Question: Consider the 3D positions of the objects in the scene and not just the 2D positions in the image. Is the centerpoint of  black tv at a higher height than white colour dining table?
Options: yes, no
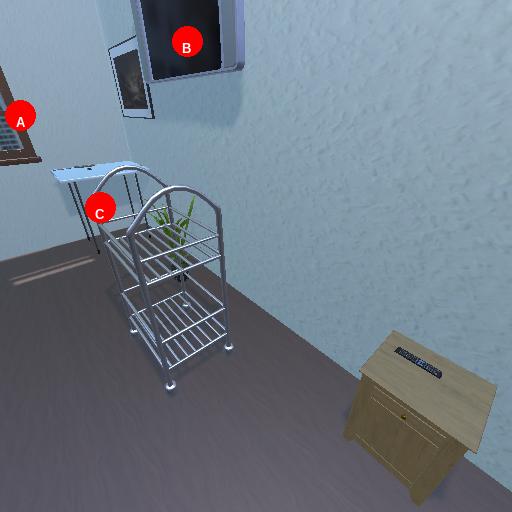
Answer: yes